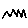
Label: zigzag